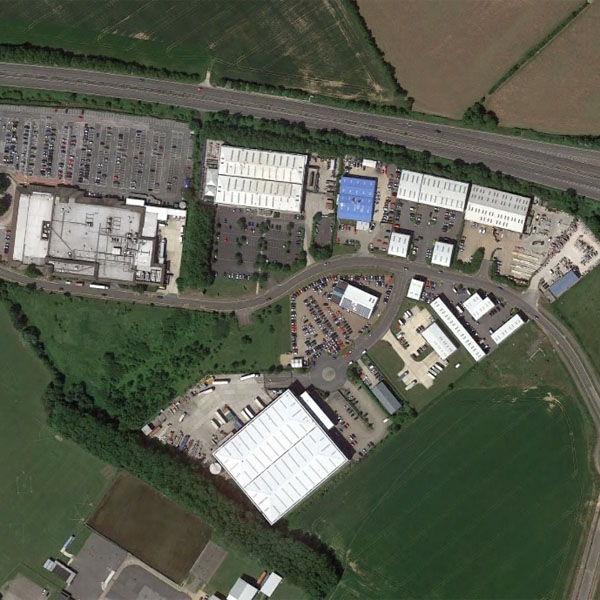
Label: Industrial